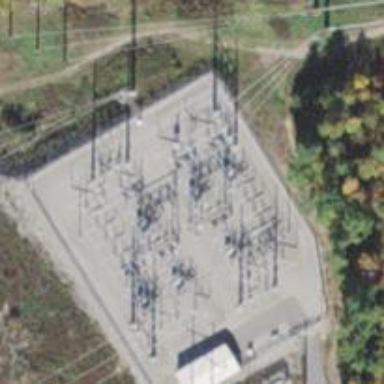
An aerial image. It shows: Switch for power supply.